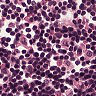
Metastatic tissue present: no